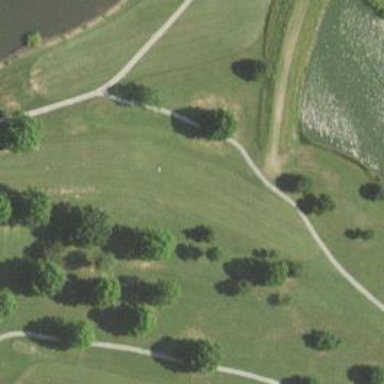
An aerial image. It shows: View of golf hole.